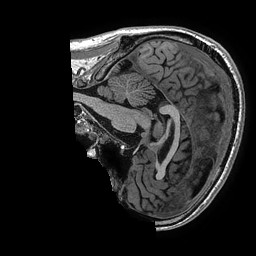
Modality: T1w
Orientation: sagittal
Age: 39
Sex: male
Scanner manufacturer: ge
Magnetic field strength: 3 T
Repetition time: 0.006952 s
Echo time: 0.00292 s